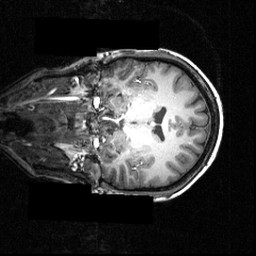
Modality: T1w
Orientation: coronal
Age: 21
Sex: female
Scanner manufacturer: siemens
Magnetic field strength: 3.951 T
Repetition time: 1.5 s
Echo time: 0.00335 s